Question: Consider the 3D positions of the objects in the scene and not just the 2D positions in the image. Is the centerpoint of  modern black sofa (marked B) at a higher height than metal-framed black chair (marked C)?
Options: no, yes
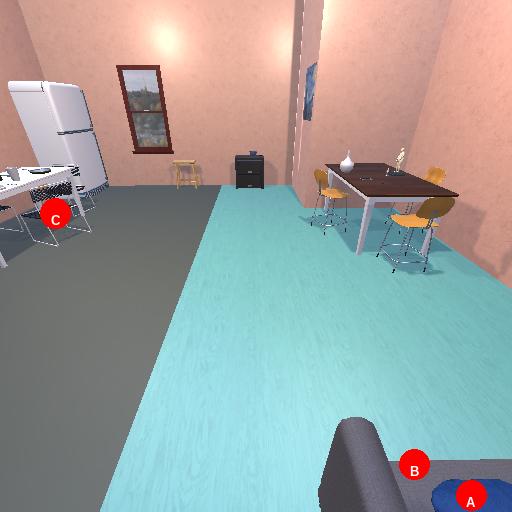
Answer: no